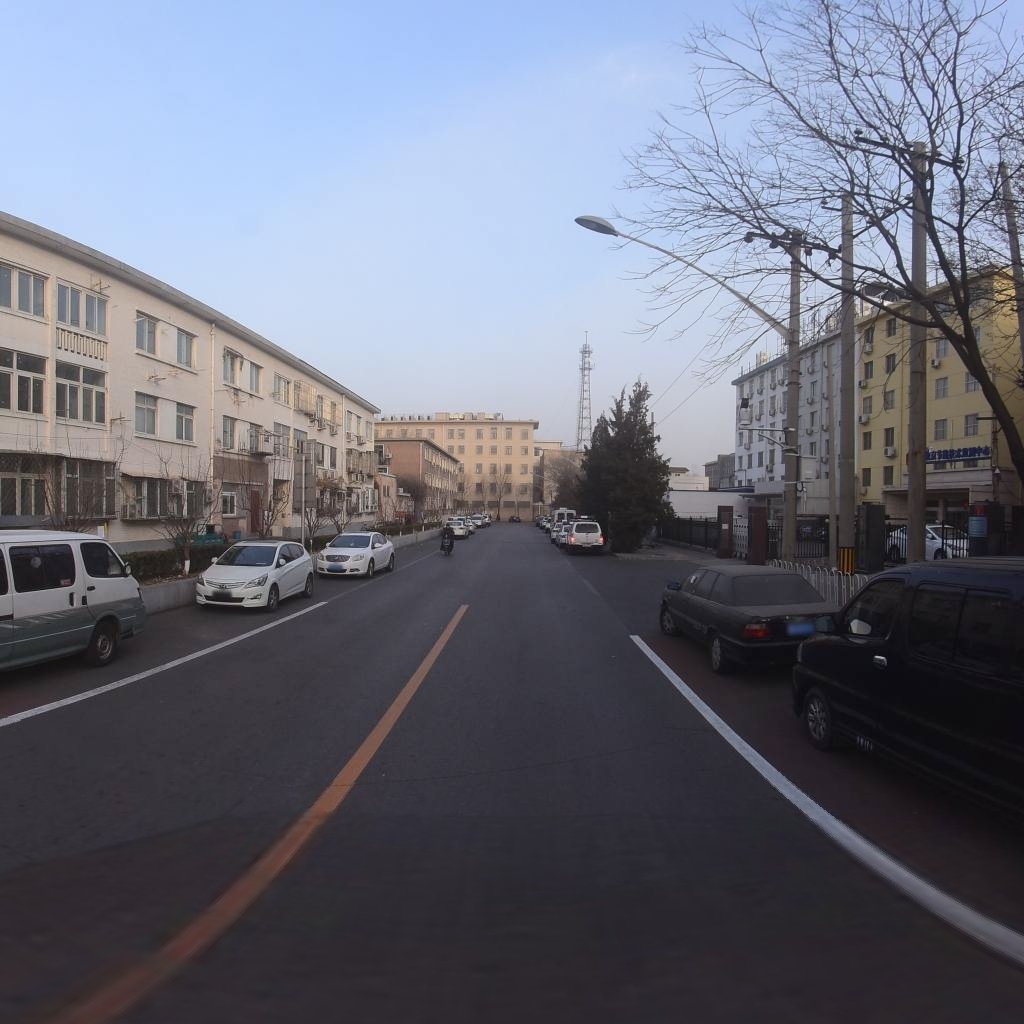
Region: Xicheng
Road damage annotations: transverse crack